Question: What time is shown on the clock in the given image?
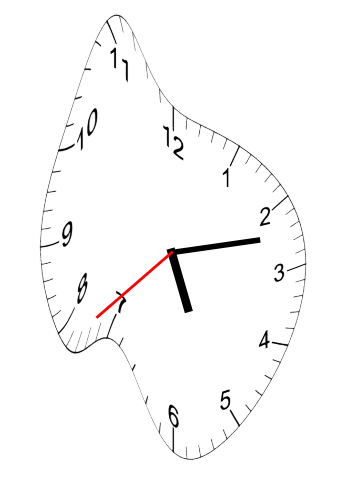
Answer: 05:12:38